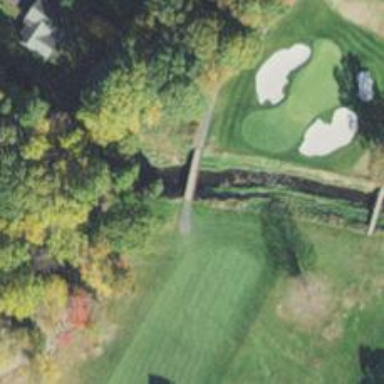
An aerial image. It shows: Pathway for golfing.